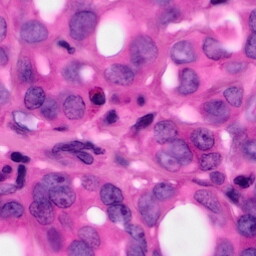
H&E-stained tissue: Pancreatic